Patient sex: M
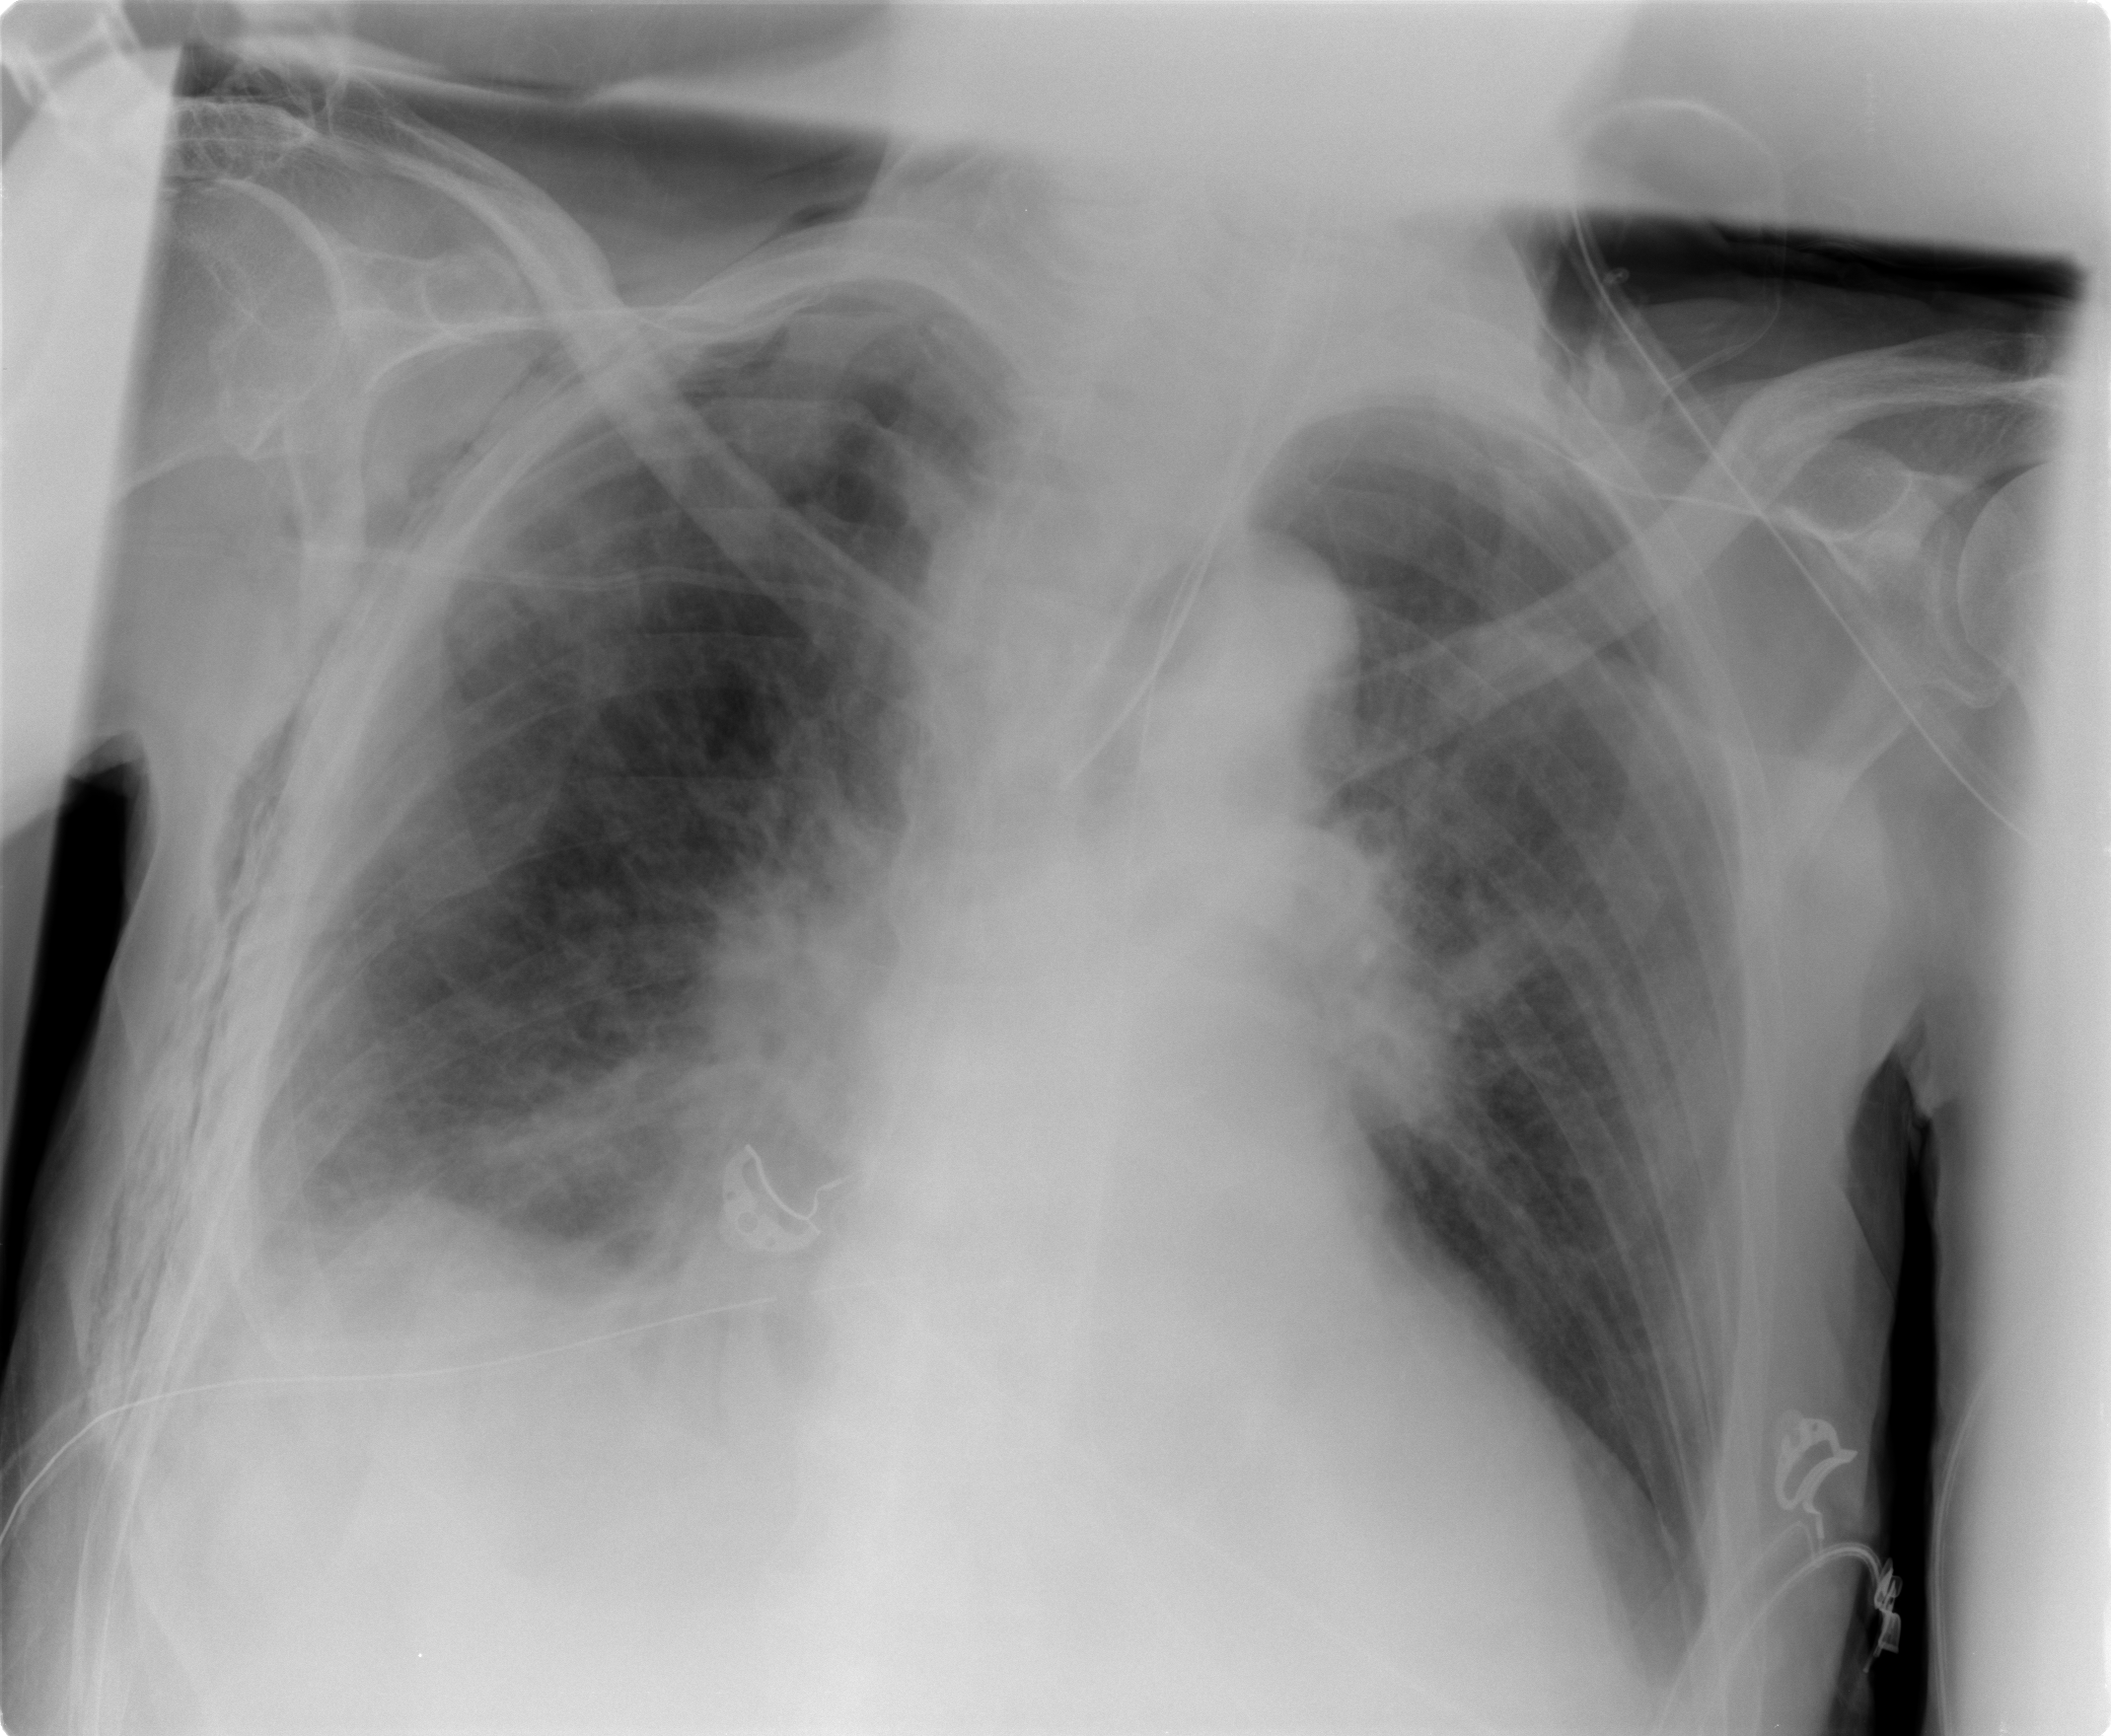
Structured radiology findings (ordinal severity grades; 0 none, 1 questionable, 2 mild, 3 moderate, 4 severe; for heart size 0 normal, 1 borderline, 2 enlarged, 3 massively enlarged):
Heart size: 0
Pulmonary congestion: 0
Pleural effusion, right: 1
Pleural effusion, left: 0
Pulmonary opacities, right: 2
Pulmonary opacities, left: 0
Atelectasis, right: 2
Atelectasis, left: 0